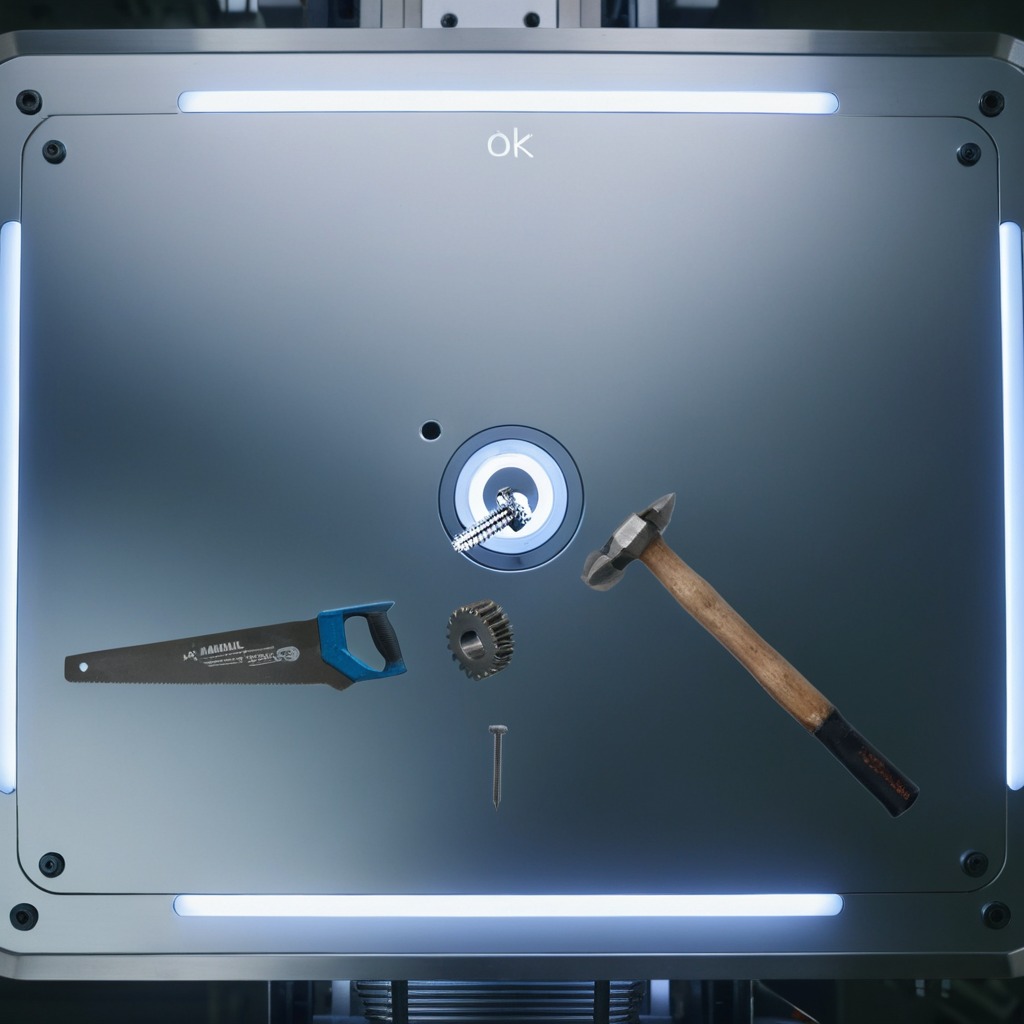
A steel gear with teeth, a hammer, an iron nail, a metal machine screw, and a handheld metal saw are lying on a metal table in a machine shop under fluorescent lights.